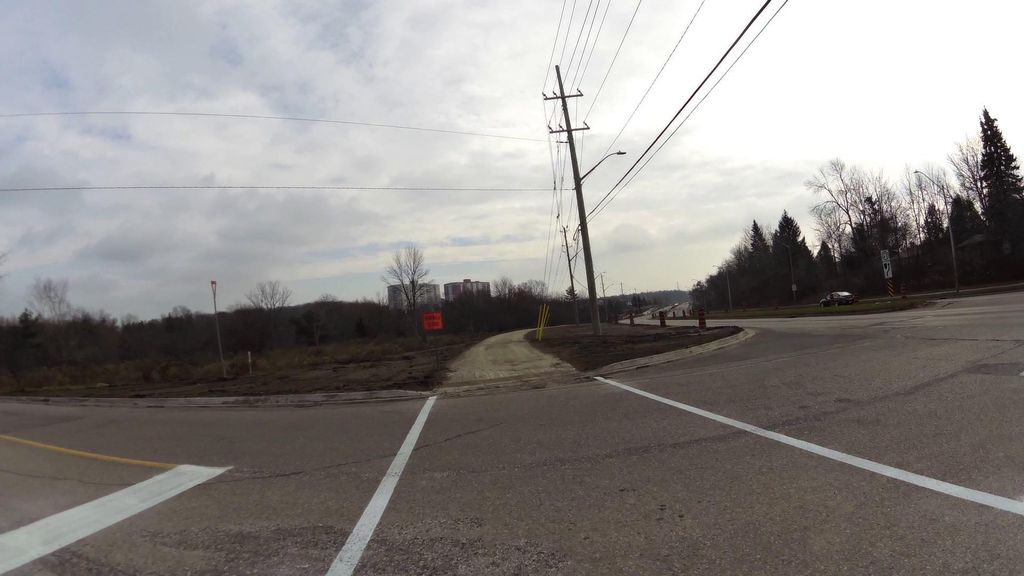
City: kitchener-waterloo